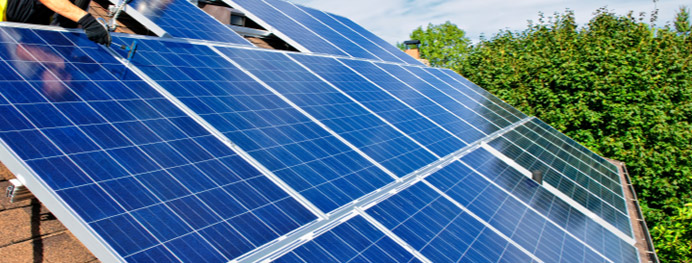
Label: Clean